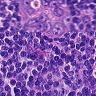
Metastatic tissue present: yes